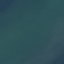
Land use / land cover class: SeaLake